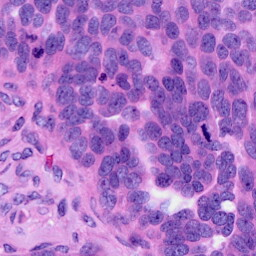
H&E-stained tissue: Ovarian